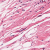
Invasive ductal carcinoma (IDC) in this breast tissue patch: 0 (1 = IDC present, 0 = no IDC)